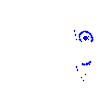
Particle: kaon